Field crop: maize
Growth stage: 2
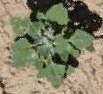
Species: chenopodium